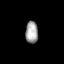
Tissue: lung
Cell type: Epithelial cells
Senescence score: 0.182
Nuclear area (px): 277
Mean DAPI intensity: 159.755